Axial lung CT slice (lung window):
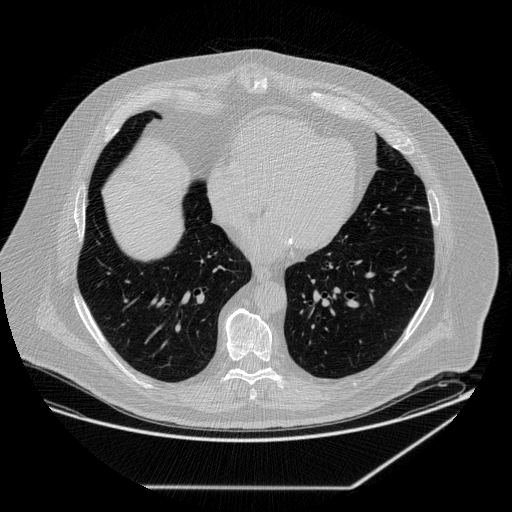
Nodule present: no